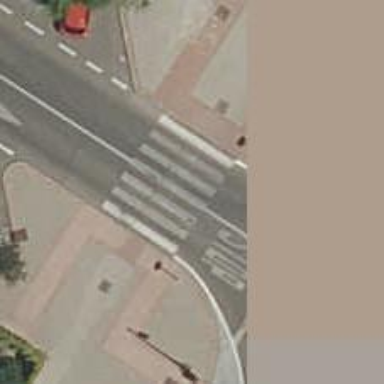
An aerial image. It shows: Zebra crossing on footway.